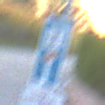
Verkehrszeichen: SackgasseFussgaengerDurchlaessig
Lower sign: HinweisGeaenderteVorfahrtVerkehrsfuehrungVerkehrsregelung3
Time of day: SunriseSunset
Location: Outdoor (Urban)
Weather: Clear
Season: NotSpecified
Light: Natural